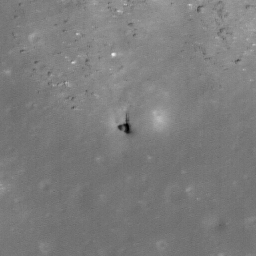
Pit: Milichius A 1
Host crater: Milichius A
Host type: impact_melt
Lunar coordinates: latitude 9.264, longitude 327.927